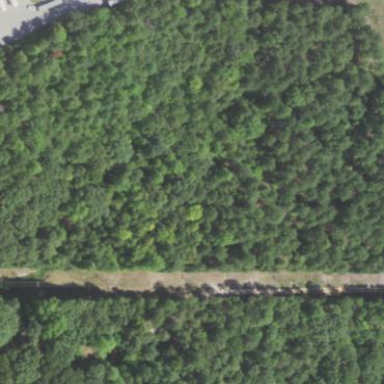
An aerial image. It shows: Mixed woodland with variety of leaf types and cycles.